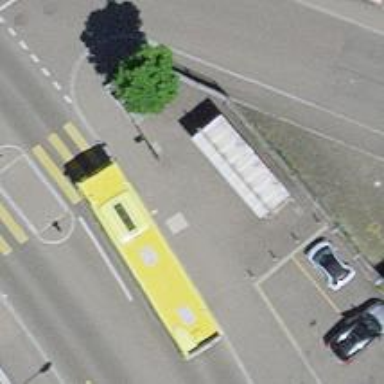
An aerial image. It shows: Bus stop with shelter. It is platform for public transport.